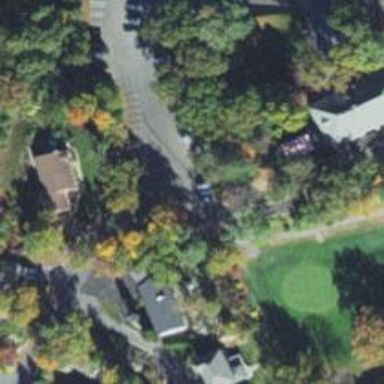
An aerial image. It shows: Footway that resembles golf path.